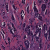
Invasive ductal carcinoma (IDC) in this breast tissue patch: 1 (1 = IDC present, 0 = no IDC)